Field crop: maize
Growth stage: 2
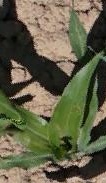
Species: maize